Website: bh-photo
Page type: billing-address
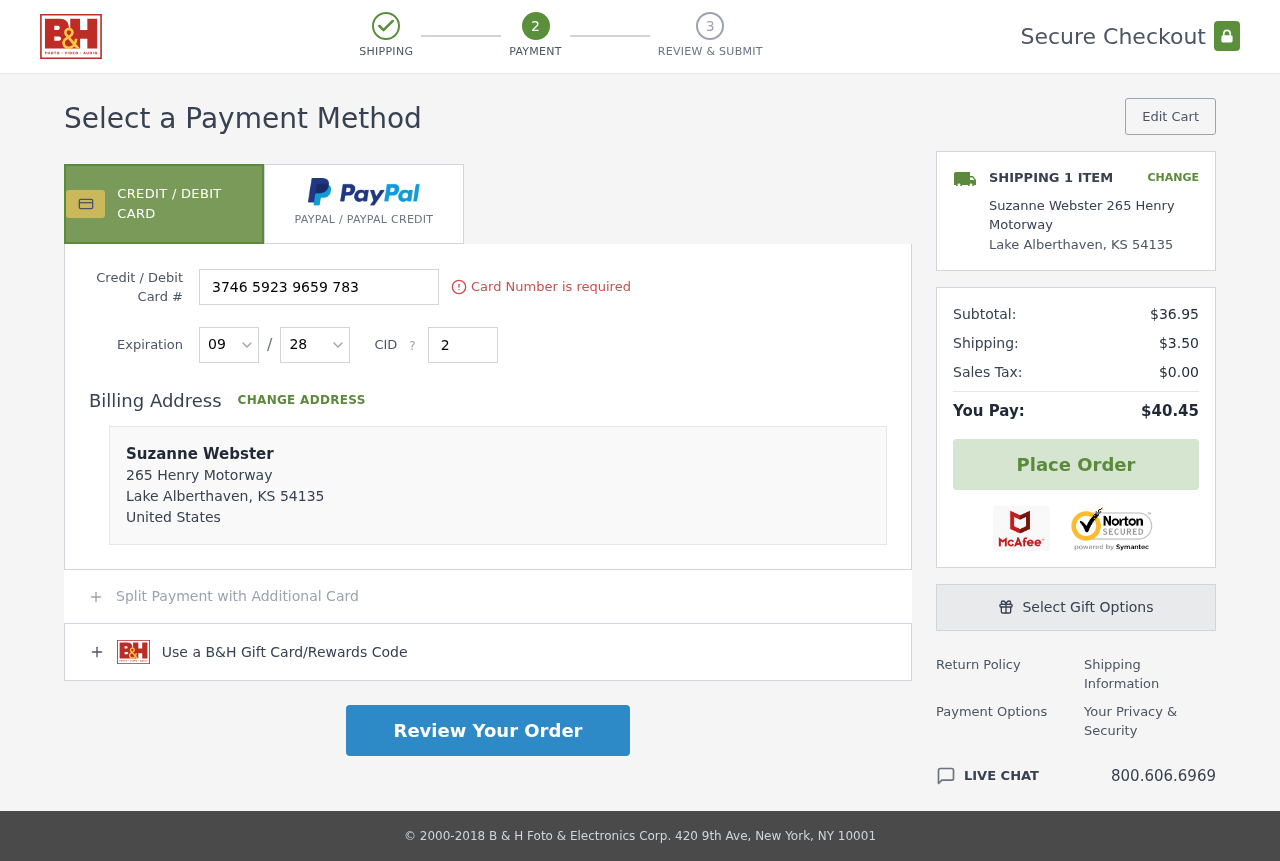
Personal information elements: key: PII_CARD_CVV
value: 2690
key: PII_CARD_EXPIRY_MONTH
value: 09
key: PII_CARD_EXPIRY_YEAR
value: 28
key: PII_CARD_NUMBER
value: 3746 5923 9659 783
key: PII_CITY
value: Lake Alberthaven
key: PII_COUNTRY
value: United States
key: PII_FULLNAME
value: Suzanne Webster
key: PII_FULLNAME2
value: Suzanne Webster
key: PII_POSTCODE
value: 54135
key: PII_STATE_ABBR
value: KS
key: PII_STREET
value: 265 Henry Motorway
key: PII_POSTCODE_FULL
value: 54135
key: PII_POSTCODE_NUMERIC
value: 54135
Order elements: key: ORDER_NUM_ITEMS
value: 1
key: ORDER_SUBTOTAL
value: $36.95
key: ORDER_SHIPPING_COST
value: $3.50
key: ORDER_TAX
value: $0.00
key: ORDER_TOTAL
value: $40.45